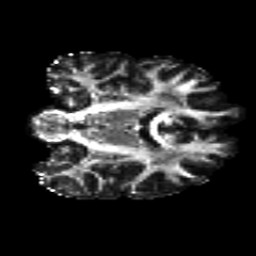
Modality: FA
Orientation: coronal
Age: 26
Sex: male
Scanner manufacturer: siemens
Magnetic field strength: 3 T
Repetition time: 8.8 s
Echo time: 0.085 s